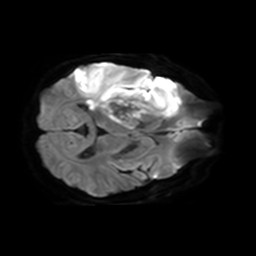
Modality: TRACE
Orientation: axial
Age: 46
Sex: female
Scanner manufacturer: philips
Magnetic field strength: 3 T
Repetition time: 3.089 s
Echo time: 0.076 s